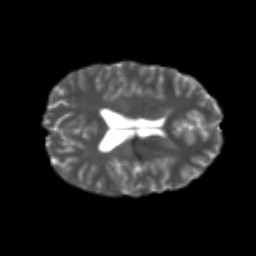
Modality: T2w
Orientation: axial
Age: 24
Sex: male
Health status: healthy
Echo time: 0.074 s